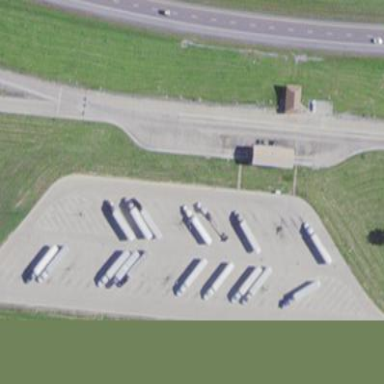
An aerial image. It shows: Weighbridge facility.